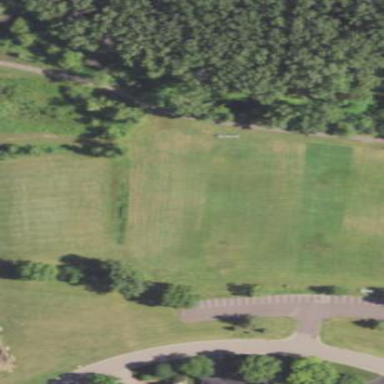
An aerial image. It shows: Soccer pitch for leisureland activities.